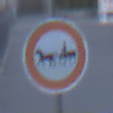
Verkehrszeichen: VerbotGespannfuhrwerke
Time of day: SunriseSunset
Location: Outdoor (Urban)
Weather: Clear
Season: NotSpecified
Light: Natural